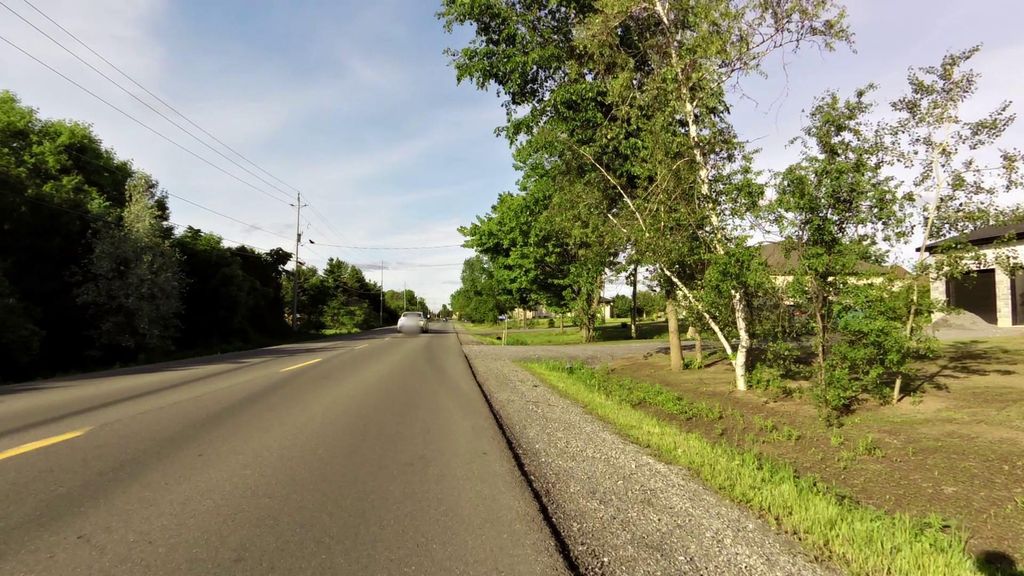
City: ottawa-gatineau